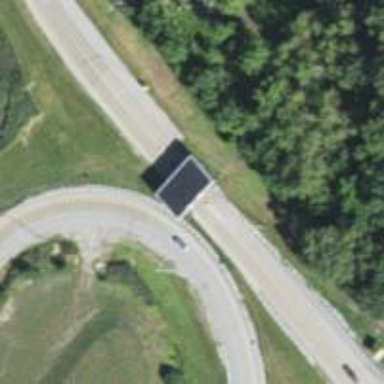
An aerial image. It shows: Toll gantry on the road.